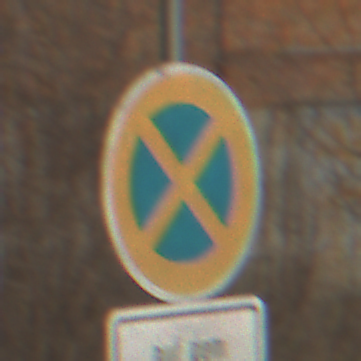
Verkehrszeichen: AbsolutesHalteverbot
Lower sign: SonstigeBeschraenkungen5
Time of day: MorningAfternoon
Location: Outdoor (Suburban)
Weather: PartlyCloudy
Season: NotSpecified
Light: Natural